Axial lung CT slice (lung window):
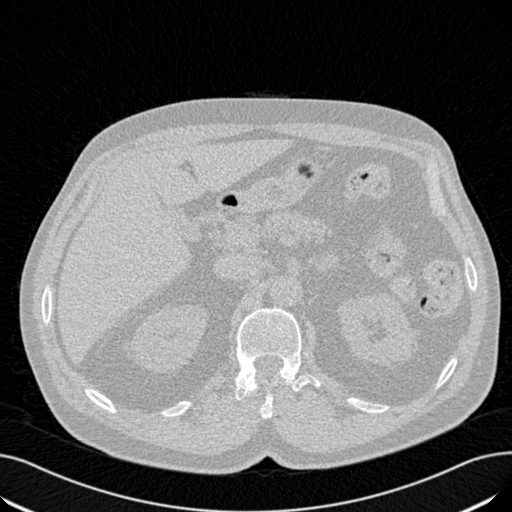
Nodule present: no